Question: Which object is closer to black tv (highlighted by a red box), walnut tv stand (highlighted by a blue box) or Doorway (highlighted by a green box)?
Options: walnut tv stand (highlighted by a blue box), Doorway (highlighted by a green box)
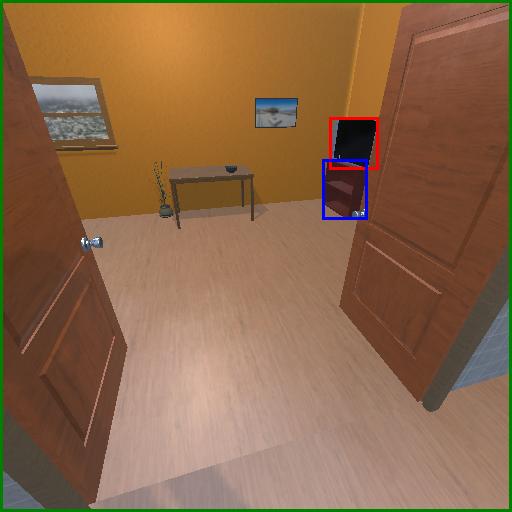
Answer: walnut tv stand (highlighted by a blue box)